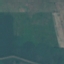
Land use / land cover: Pasture